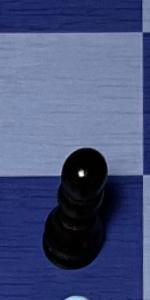
Label: Pawn_Black